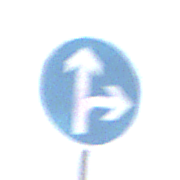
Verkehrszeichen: VorgeschriebeneFahrtrichtungGeradeausOderRechts
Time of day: SunriseSunset
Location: Outdoor (Nature)
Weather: PartlyCloudy
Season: NotSpecified
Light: Natural